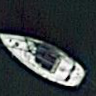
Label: Civil_yacht